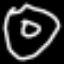
Label: donut